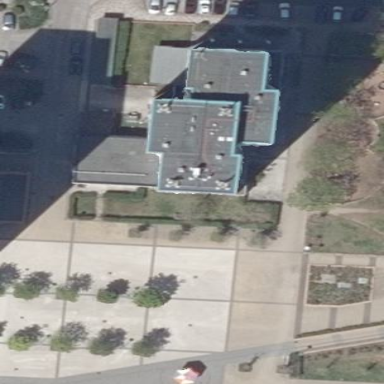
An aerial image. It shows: Building with flat roof made of tar paper.